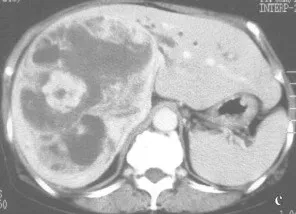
Primary hepatic carcinoid tumor in 74-year-old female. To the late phase.
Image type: radiology (ct)